Field crop: tomato
Growth stage: 1
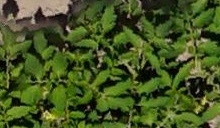
Species: tomato